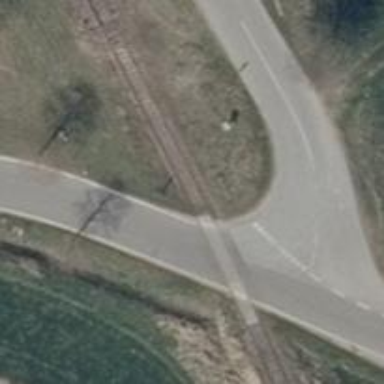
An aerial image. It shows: Abandoned railway.